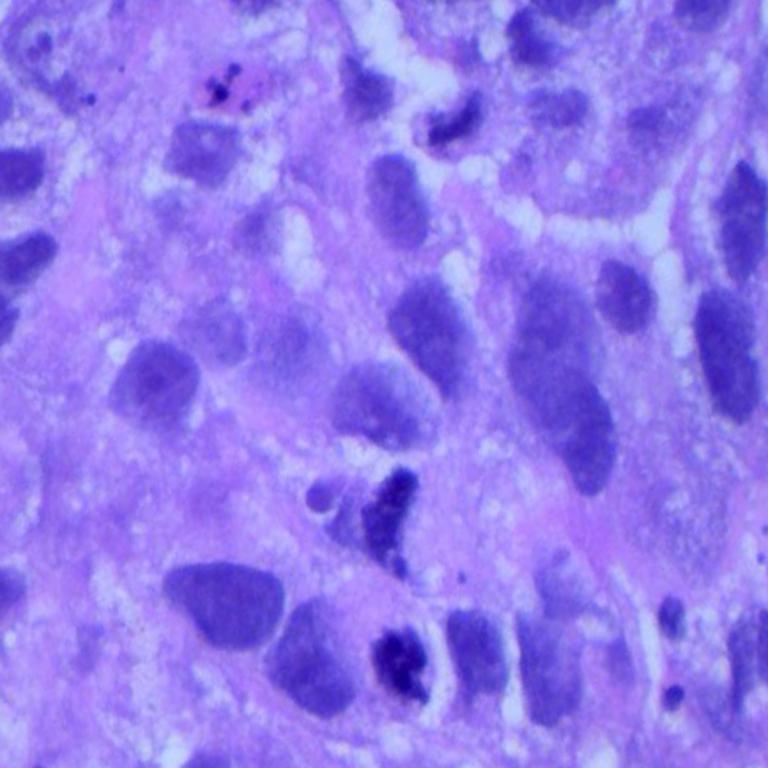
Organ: lung
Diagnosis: squamous carcinomas